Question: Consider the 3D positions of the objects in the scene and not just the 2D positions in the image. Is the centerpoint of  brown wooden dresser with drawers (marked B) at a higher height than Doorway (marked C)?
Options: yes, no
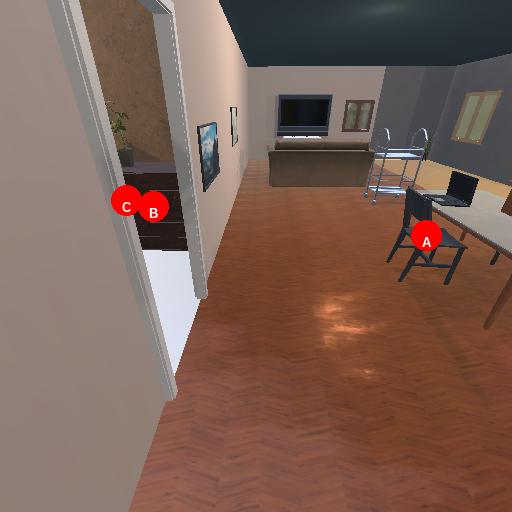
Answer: yes